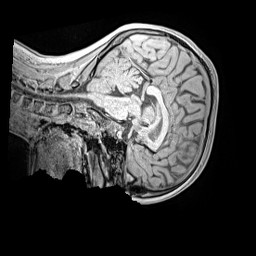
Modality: MP2RAGE
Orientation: sagittal
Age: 11
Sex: female
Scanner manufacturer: siemens
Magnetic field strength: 3 T
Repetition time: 4 s
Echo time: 0.00299 s